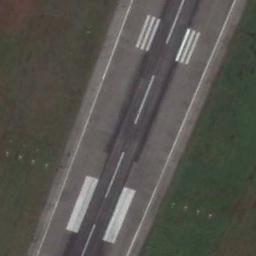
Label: runway